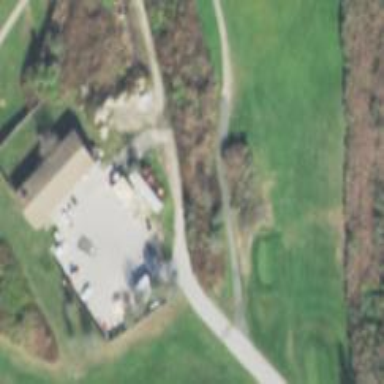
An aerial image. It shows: Path used for both walking and golf.